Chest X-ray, PA view. Patient: 20 years old, sex M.
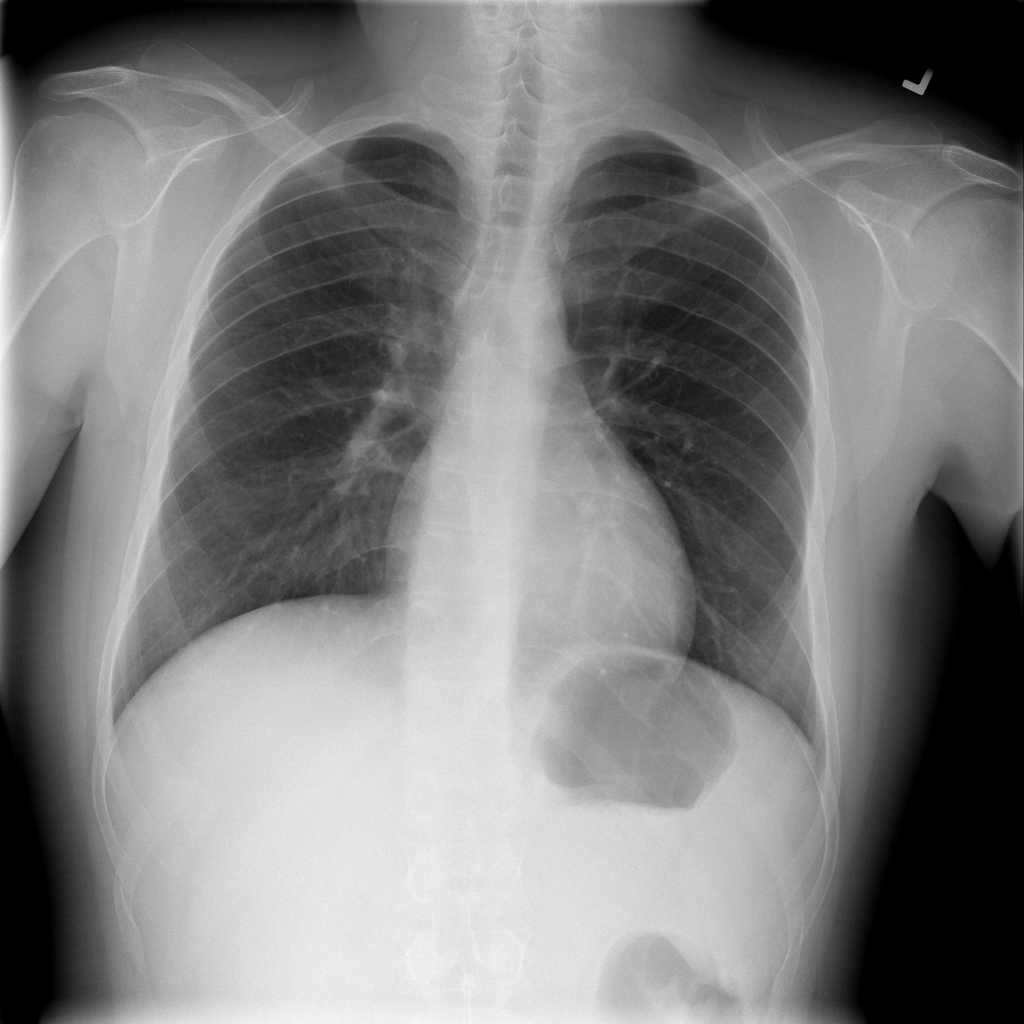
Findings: No Finding